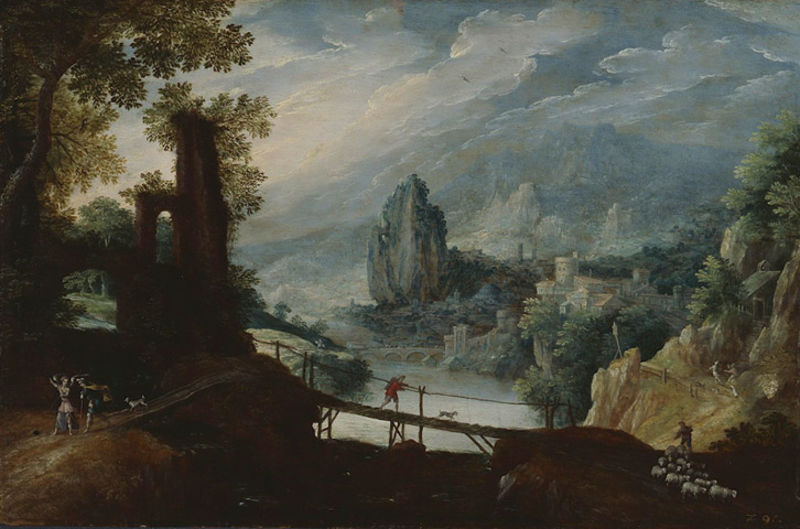
Titel: Gebirgslandschaft mit Tobias und Engel
Künstler: Tobias Verhaecht
Standort: Karlsruhe
Institution: Staatliche Kunsthalle Karlsruhe
Schlagwörter: baum, berg, blau, blätter, dunkel, felsen, gemälde, gewitter, himmel, laub, mann, schatten, wasser, weiß, wolken, bäume, fluss, grün, landschaft, menschen, see, stadt, ufer, abend, braun, frau, fussgänger, hintergrund, holz, licht, männer, ausblick, dach, gebäude, haus, hund, hunde, schloss, tier, tiere, weg, wolke, leute, malerei, barock, mensch, stein, steine, bild, öl, ast, bach, feld, ferne, horizont, häuser, morgen, mühle, natur, stamm, vögel, brücke, büsche, gehen, gewässer, pfad, sonne, paar, pflanze, pflanzen, tal, wald, wasserfall, stock, turm, ansicht, biegung, bogen, italien, berge, farben, fels, gebirge, dorf, nebel, herde, idylle, bogenbrücke, romantik, ölgemälde, steg, durchgang, geländer, junge, tor, panorama, bögen, penis, ruine, stütze, lamm, schaf, burg, türme, steinbrücke, wandern, seil, festung, idyllisch, abgrund, streit, strahl, ruinen, wld, blat, villa, reise, wanderer, heidelberg, spaziergänger, lämmer, schafe, hirte, hirten, schaaf, schaafe, schäfer, wanderung, brücken, rhein, holzbrücke, schafherde, loreley, hirt, flusß, wassr, menchen, riune, schaafhirte, weg#, seilbrücke, bridge over troubles waters, loreleyx, sstreit, ruinefluß, hngebrücke, ntik